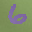
Label: 6